Question: I want to that label appear inside the input field. See below:

In the vuetify version 2.4.9, I choose the filled property and add CSS to build up the border with the codepen below:
<URL>
'''
.theme--light.v-text-field--filled > .v-input__control > .v-input__slot {
background: #ffffff;
border: 1px solid rgba(0, 0, 0, 0.38);
}
'''
But I find out the border-bottom of v-text-field is overlapping.And I can't change the border color to primary when I tap the v-text-field.
Can someone help me to fix the problem? Thanks in advance :)
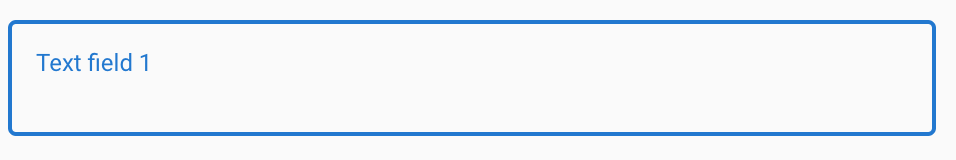
Answer: The bottom border of the input is placed via ':before' of the '.v-input__slot',
<URL>
I put the ':before' in 'display: none' & design the main input (via 'scss').
Hope its helped!